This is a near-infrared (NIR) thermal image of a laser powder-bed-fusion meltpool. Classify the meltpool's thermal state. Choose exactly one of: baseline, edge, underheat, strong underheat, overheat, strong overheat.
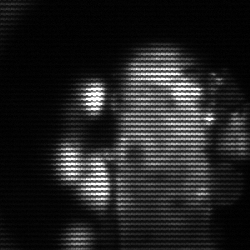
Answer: strong underheat